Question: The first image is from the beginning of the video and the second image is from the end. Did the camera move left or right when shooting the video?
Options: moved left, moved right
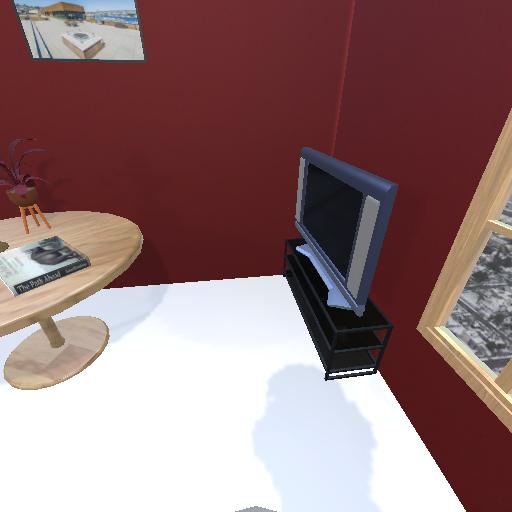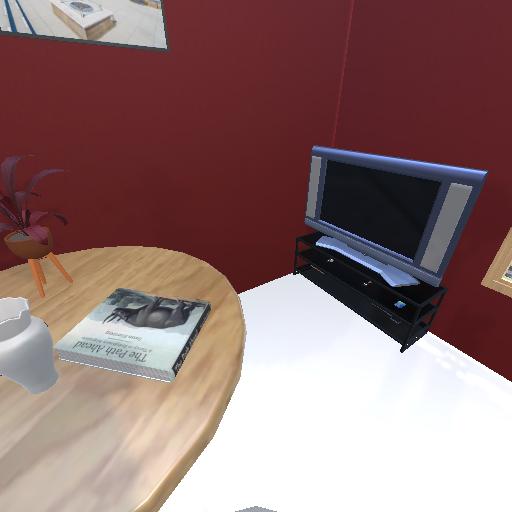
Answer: moved left